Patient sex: M
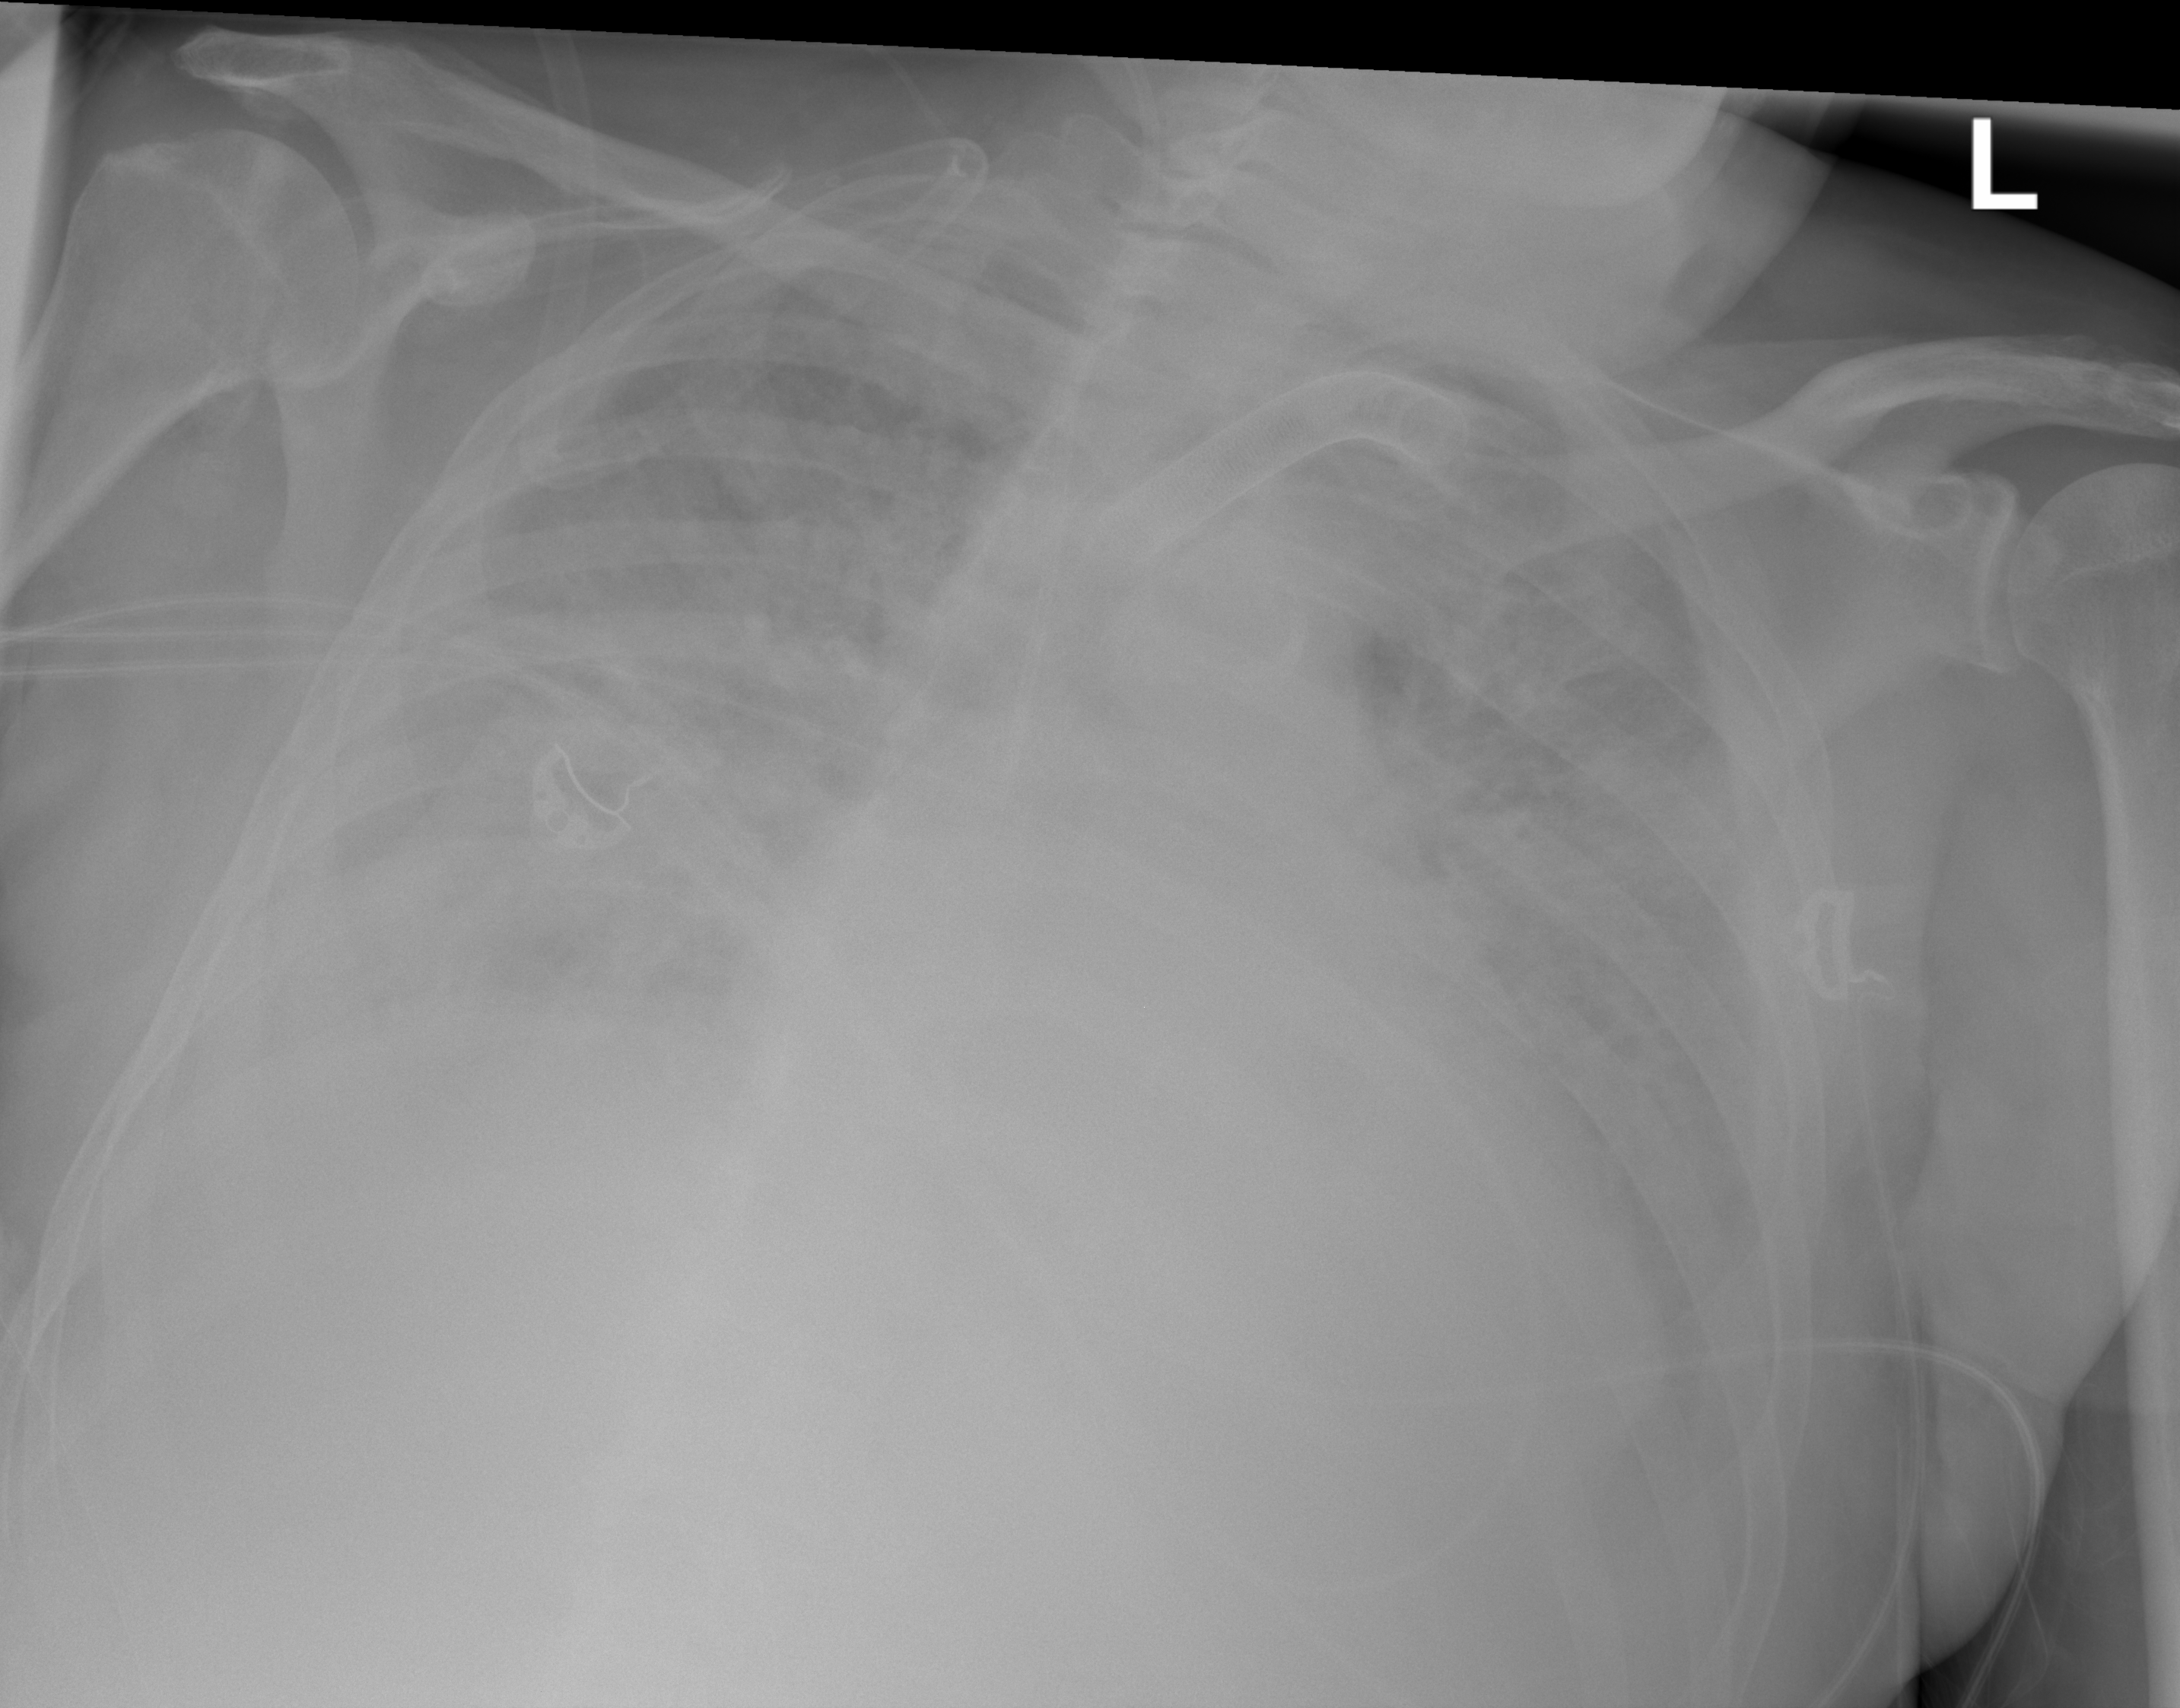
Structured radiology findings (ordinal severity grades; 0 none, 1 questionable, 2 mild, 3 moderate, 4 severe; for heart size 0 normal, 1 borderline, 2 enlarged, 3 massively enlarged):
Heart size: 2
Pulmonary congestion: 3
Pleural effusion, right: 2
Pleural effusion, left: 2
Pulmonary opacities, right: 4
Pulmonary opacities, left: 4
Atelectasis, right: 3
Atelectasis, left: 3